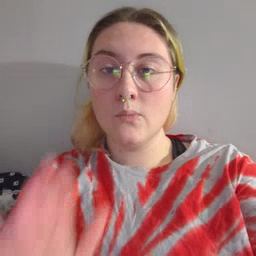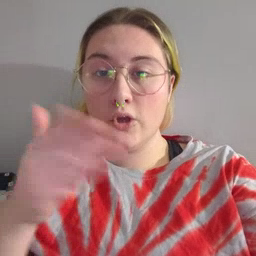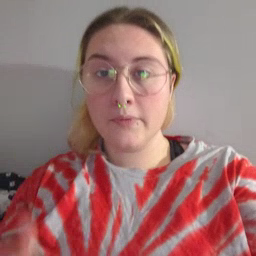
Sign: room